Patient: sex M, age 48
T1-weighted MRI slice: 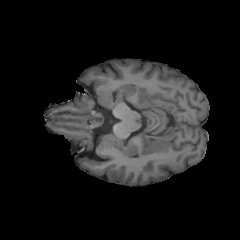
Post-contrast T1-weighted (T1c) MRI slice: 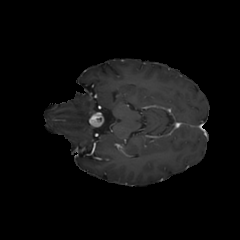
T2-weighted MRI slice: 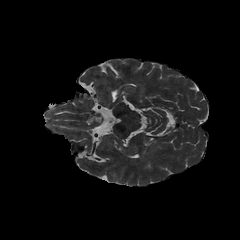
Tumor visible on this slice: no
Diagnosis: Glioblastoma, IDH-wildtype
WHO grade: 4